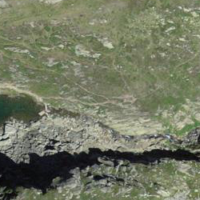
EUNIS habitat code: 26
Species observed at this site:
Arnica montana